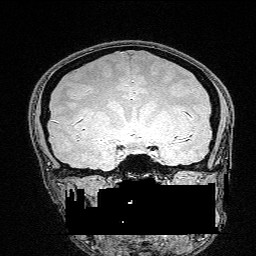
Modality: FLASH
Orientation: sagittal
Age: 25
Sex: female